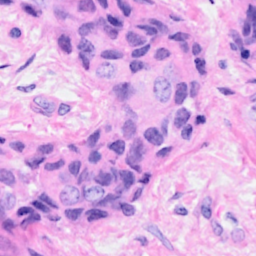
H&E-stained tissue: Breast